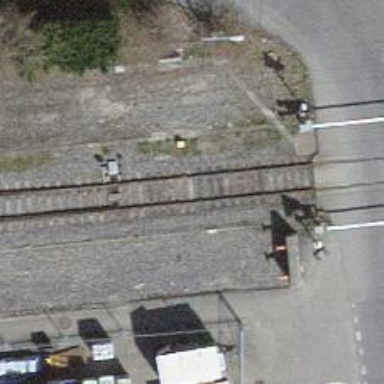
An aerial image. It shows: Railway switch.